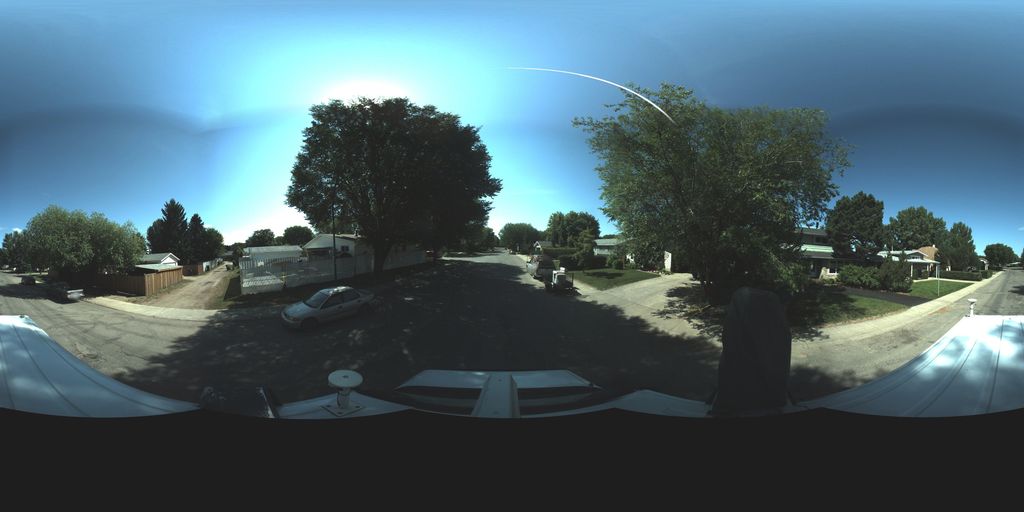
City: saskatoon